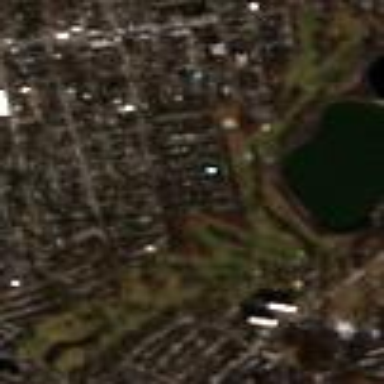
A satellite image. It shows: Golf course surrounded by greenery.